Question: I have data and it is arranged in following order

Now you can see for every 'x' value there are different 'y' values and respectively some real and img values. 'x' has a dimension 'm x 1' and 'y' has a dimension 'n x 1'. Now I want to arrange data in a new matrix in such a way that new matrix has a dimension of 'm x n'. In other words the 'x' will be my row and values of 'y' will be my columns and correspondingly for each 'x' and 'y' the value comes into the new matrix as follows.
'''
new_matrix(m,n)= real*exp{img}
'''
i.e. For each 'x' and 'y' values the real part should multiply with exponential of imaginary part and comes into the new matrix.
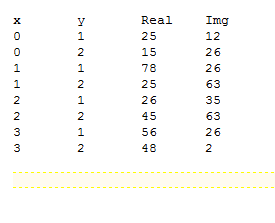
Answer: MATLAB uses column-major indexing so if you create a matrix that is 'm' x 'n' and then fill it, it will fill down the rows first and then across the columns. Your is ordered in row-major order (and if it's not we can use 'sortrows' to ensure that it is). We can then just compute the 'real * exp(imag)' using the last two columns and reshape it to be 'n' x 'm' and then transpose it to get your 'm' x 'n' matrix.
'''
data = [0 1 25 12
0 2 15 26
1 1 78 26
1 2 25 63
2 1 26 35
2 2 45 63
3 1 56 26
3 2 48 2];
% Ensure that the data is in the correct order
data = sortrows(data);
% Determine the size of the output matrix
m = numel(unique(data(:,1)));
n = numel(unique(data(:,2)));
% Compute real * exp(imag) and make it the correct shape
out = reshape(data(:,3) .* exp(data(:,4)), n, m).';
% 4.0689e+06 2.9359e+12
% 1.5267e+13 5.7345e+28
% 4.1236e+16 1.0322e+29
% 1.0961e+13 3.5467e+02
'''